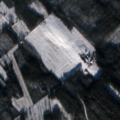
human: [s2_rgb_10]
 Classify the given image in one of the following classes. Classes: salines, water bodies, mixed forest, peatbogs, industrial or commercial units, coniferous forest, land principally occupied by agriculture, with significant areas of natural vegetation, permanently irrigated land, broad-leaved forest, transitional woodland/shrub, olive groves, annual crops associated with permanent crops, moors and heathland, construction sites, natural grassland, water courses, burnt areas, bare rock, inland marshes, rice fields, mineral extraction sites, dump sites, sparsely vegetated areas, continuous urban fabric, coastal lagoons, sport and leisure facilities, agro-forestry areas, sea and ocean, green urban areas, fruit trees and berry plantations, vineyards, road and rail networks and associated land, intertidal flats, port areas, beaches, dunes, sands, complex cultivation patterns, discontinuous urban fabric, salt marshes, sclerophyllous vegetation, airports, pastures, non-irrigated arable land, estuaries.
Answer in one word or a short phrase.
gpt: non-irrigated arable land, coniferous forest, mixed forest, transitional woodland/shrub